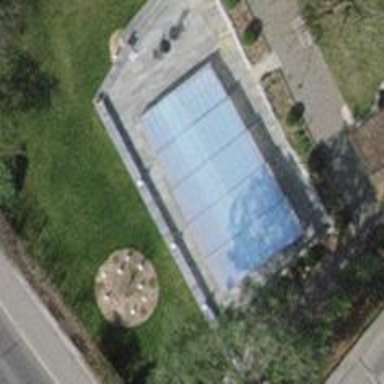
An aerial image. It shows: Swimming pool located in leisure land.